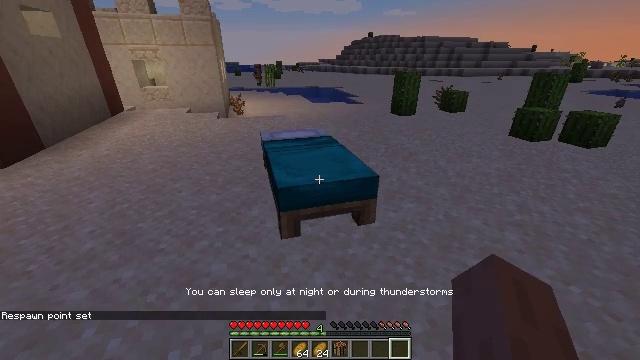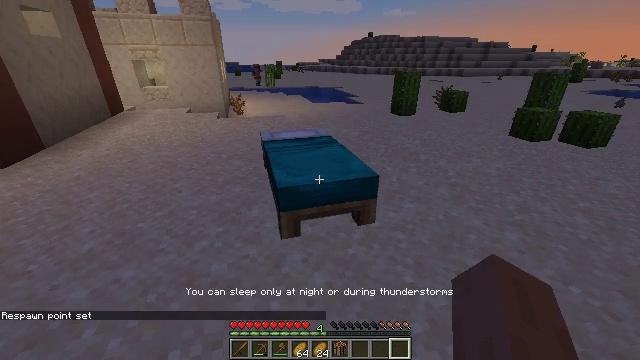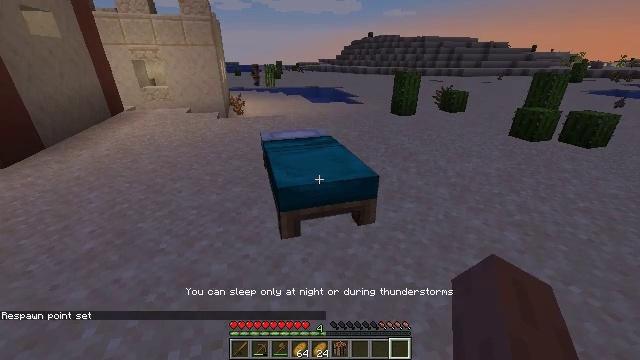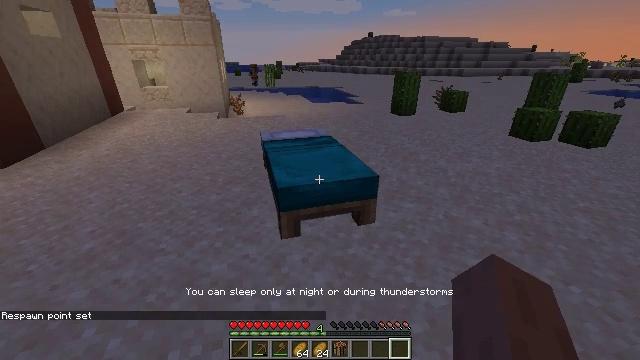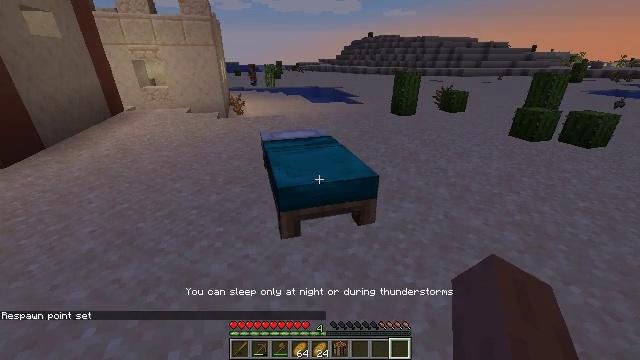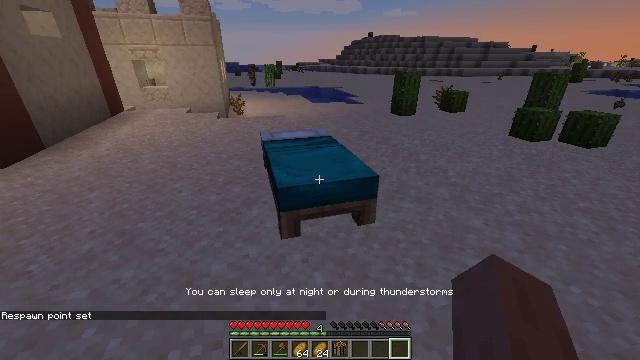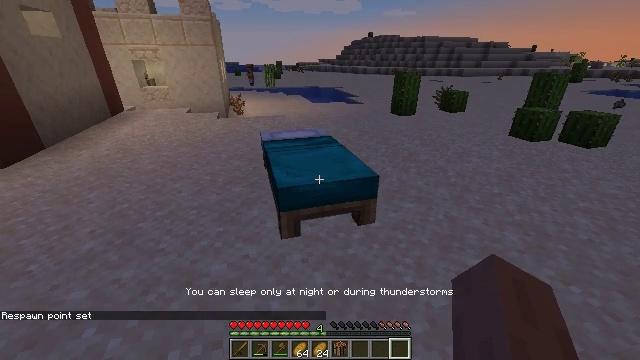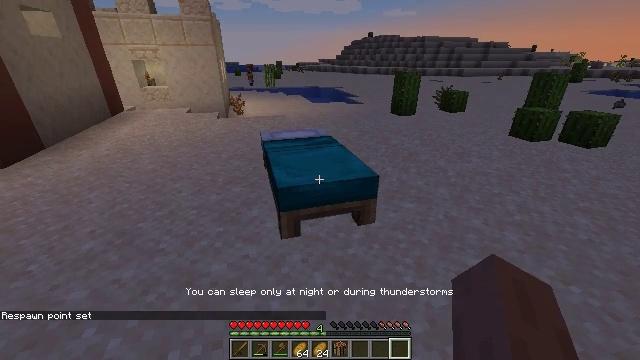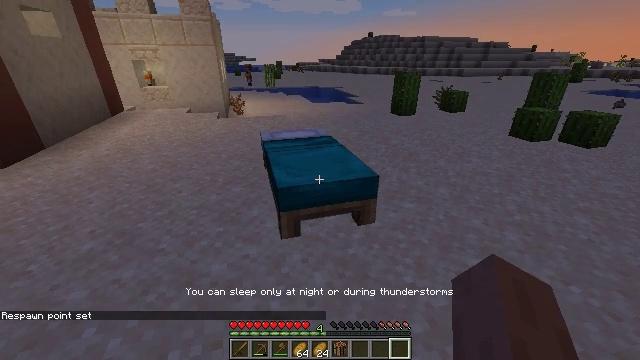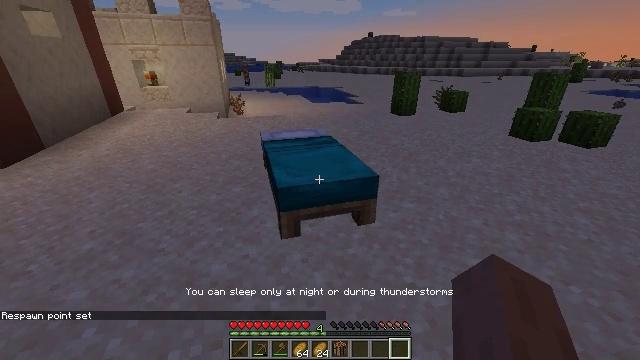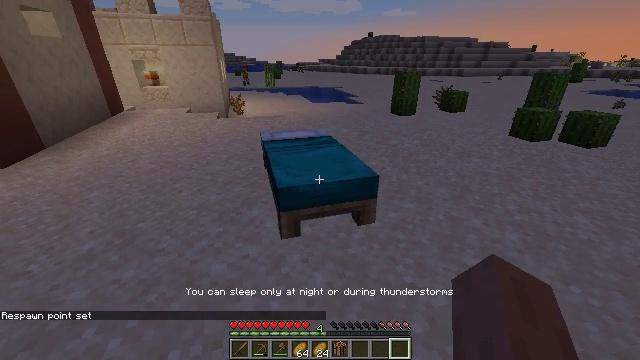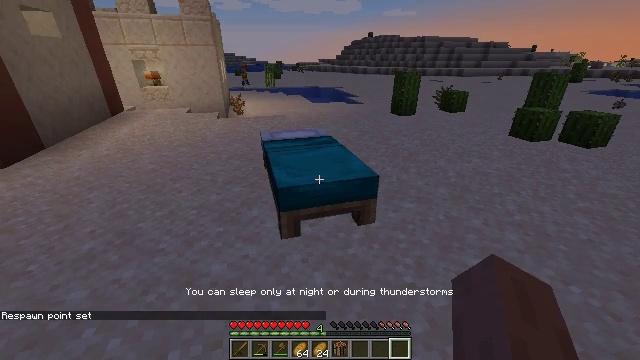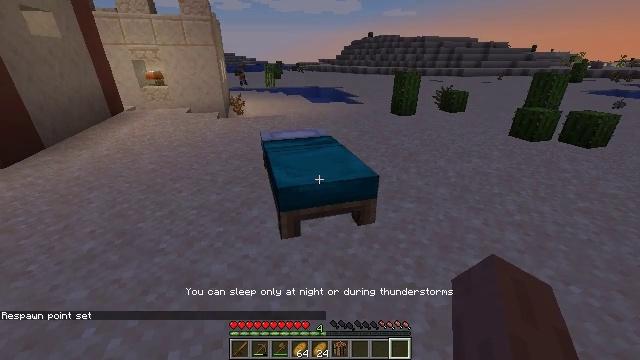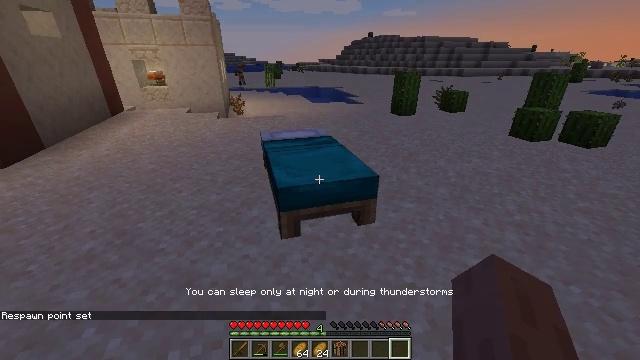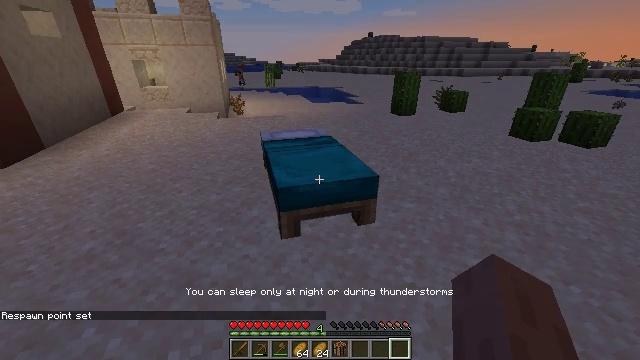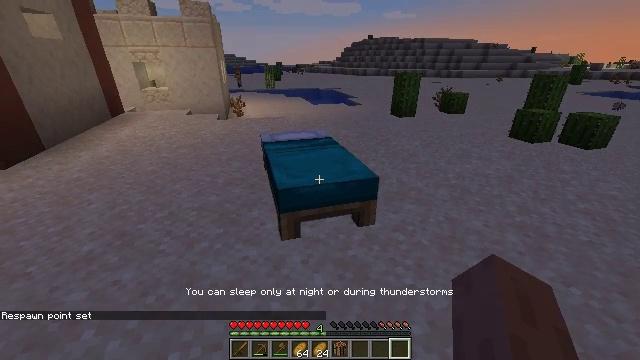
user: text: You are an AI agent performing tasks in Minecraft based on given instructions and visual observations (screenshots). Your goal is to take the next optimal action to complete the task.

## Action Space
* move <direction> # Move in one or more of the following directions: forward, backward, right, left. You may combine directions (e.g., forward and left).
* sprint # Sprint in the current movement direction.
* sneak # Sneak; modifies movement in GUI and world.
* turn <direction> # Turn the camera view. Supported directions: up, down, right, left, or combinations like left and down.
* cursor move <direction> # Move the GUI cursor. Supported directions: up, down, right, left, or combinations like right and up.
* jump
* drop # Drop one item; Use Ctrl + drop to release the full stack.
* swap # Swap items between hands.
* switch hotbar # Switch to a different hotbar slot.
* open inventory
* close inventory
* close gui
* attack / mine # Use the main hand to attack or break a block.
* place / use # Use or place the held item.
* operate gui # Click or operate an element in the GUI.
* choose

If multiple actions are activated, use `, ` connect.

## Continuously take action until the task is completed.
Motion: motion action
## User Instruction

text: Remove and gather the cyan bed.
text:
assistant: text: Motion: attack / mine
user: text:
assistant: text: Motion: attack / mine
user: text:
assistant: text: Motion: attack / mine
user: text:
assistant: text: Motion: attack / mine
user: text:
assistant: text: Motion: attack / mine
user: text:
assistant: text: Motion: attack / mine
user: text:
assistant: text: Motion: attack / mine
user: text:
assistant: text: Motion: attack / mine
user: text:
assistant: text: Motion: attack / mine
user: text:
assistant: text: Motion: attack / mine
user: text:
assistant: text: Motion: attack / mine
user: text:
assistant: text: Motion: attack / mine
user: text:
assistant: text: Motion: attack / mine
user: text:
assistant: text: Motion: attack / mine
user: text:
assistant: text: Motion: attack / mine
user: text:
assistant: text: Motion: attack / mine
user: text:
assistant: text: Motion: attack / mine
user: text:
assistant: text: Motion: attack / mine
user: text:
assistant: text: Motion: attack / mine
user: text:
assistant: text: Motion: attack / mine
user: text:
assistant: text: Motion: attack / mine
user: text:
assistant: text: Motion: attack / mine
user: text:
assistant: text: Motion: attack / mine
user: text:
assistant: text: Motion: attack / mine
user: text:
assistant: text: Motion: attack / mine
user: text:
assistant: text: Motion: attack / mine
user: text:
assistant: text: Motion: attack / mine
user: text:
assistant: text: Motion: attack / mine
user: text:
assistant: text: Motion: attack / mine
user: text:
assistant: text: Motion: attack / mine and use / place